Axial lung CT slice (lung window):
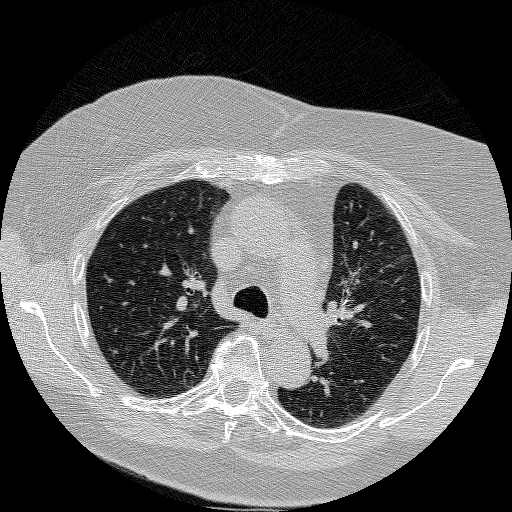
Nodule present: no